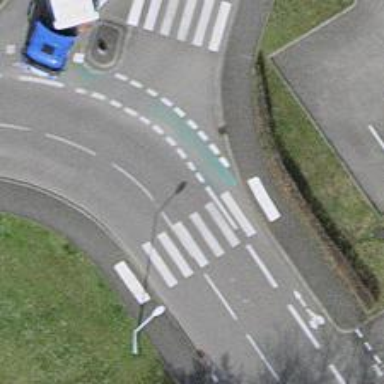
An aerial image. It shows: Uncontrolled crossing on the road.